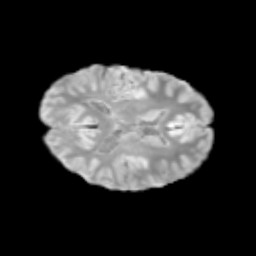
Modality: T2w
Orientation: axial
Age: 11
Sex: male
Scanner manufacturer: siemens
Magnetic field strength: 3 T
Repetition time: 3.8 s
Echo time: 0.07 s